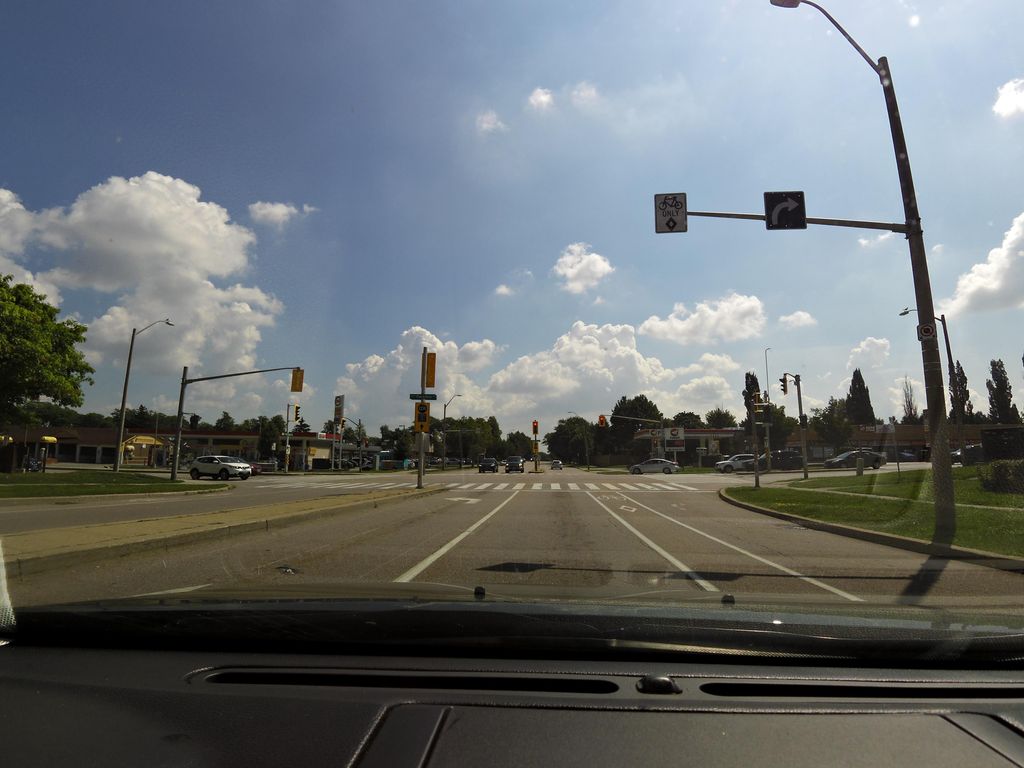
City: hamilton